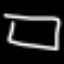
Label: square